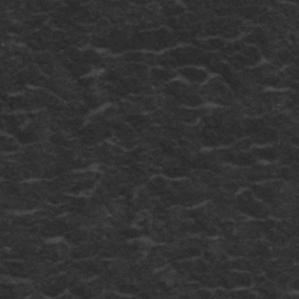
Label: frost